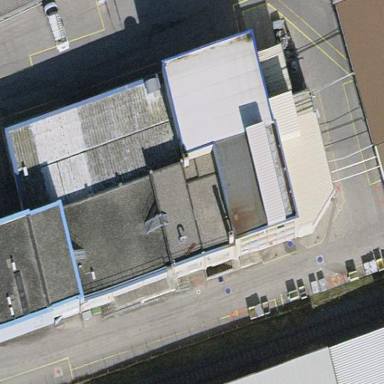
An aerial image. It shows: Industrial building.